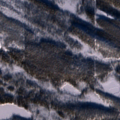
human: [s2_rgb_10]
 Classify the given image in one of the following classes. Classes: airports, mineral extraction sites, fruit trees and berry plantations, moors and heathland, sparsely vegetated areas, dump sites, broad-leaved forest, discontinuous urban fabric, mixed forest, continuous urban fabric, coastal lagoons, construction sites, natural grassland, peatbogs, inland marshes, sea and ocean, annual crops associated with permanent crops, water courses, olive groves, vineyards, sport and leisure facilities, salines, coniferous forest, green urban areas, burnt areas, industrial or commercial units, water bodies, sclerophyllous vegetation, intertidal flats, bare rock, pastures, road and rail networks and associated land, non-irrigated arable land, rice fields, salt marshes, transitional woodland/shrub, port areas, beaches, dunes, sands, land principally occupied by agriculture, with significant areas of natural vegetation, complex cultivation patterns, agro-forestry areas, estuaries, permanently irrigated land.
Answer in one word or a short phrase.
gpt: coniferous forest, transitional woodland/shrub